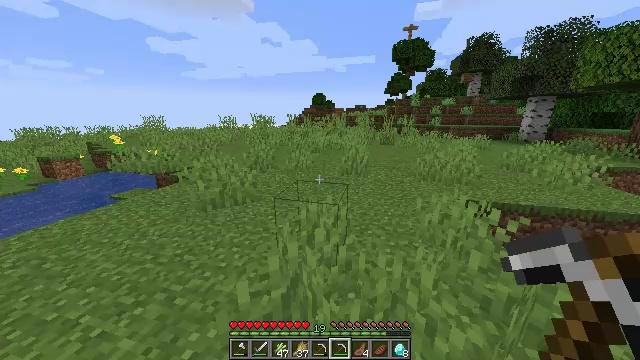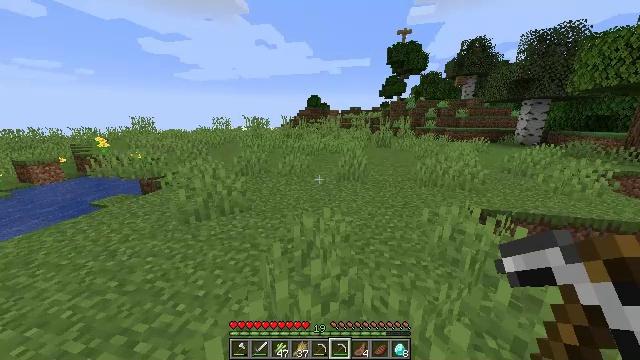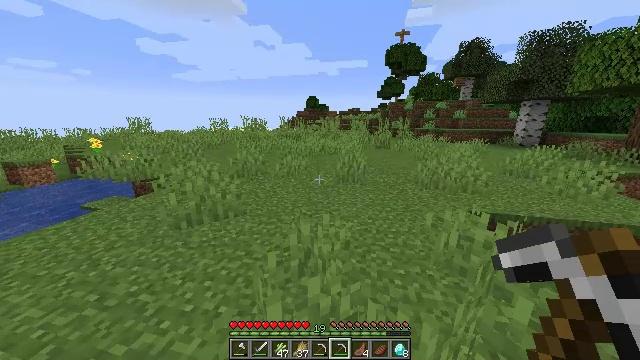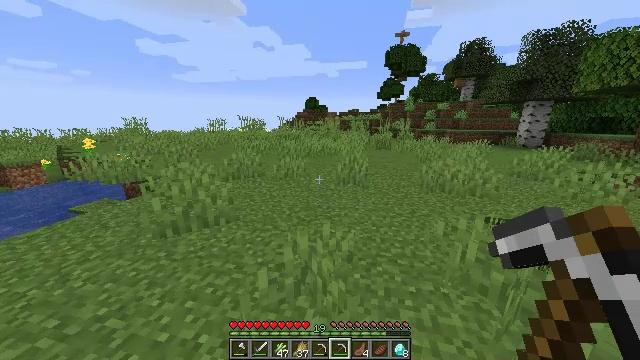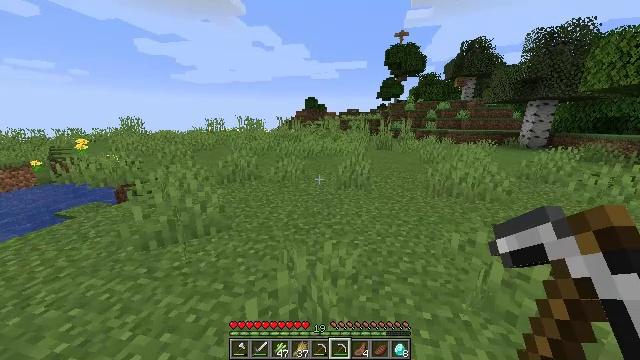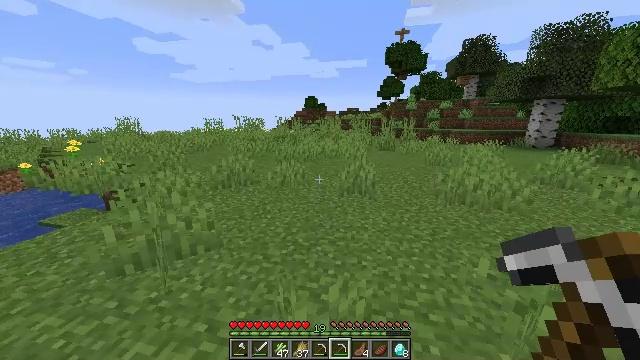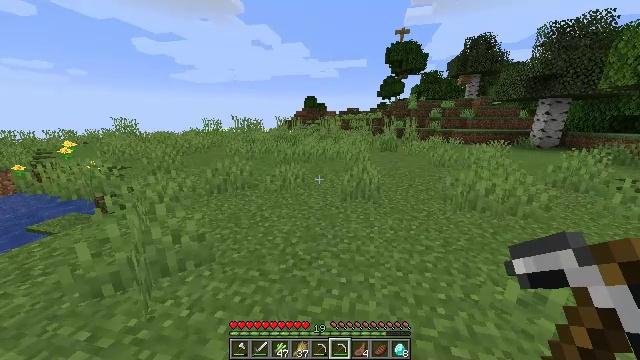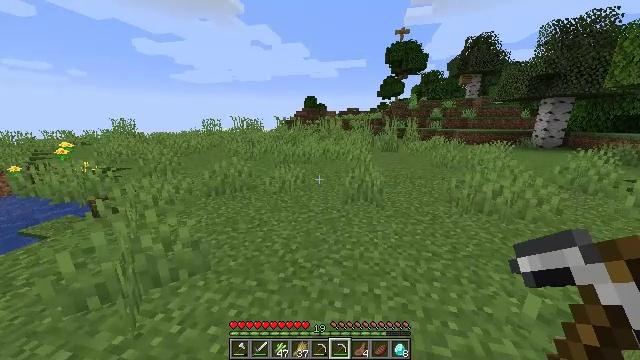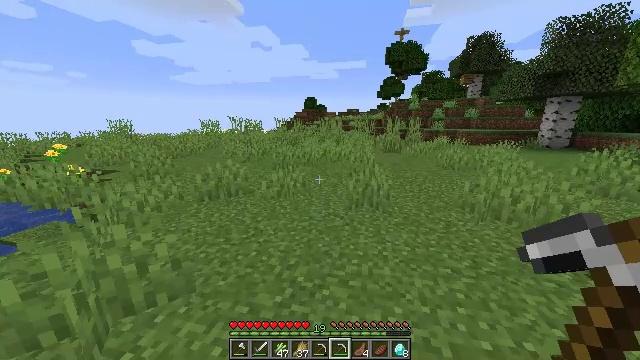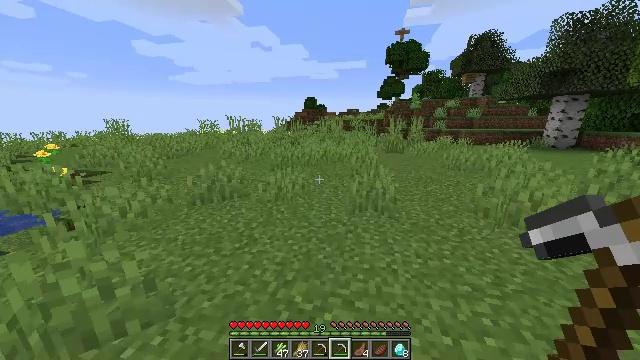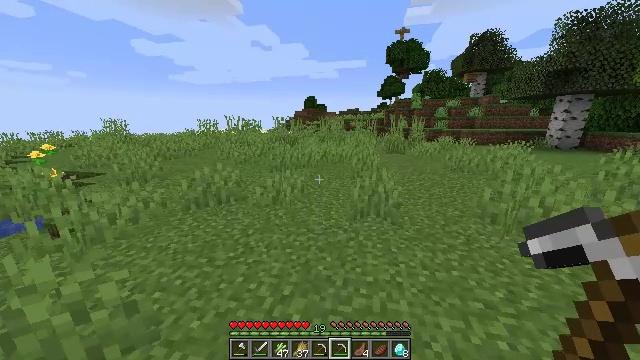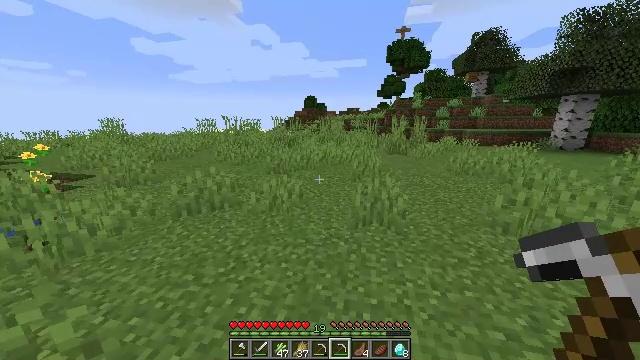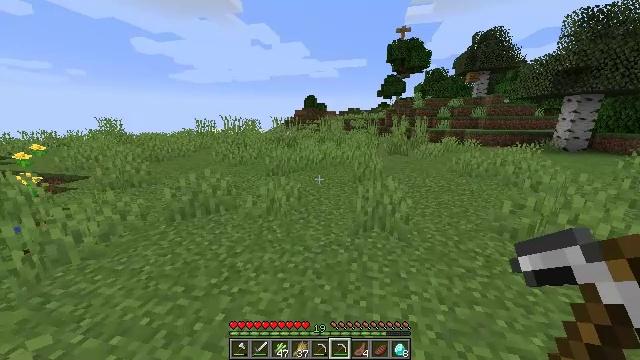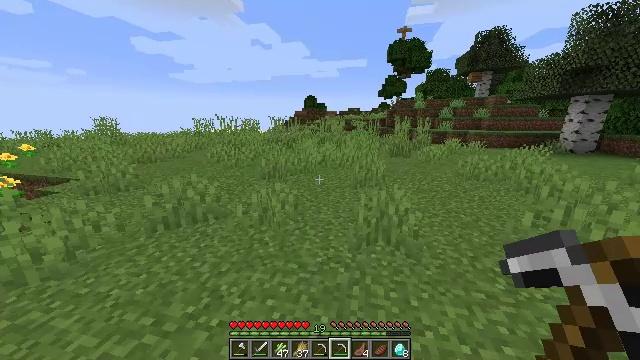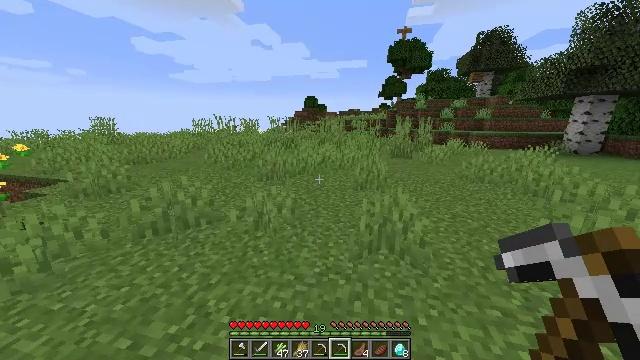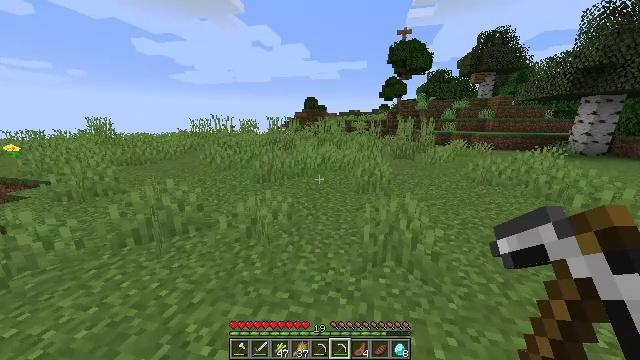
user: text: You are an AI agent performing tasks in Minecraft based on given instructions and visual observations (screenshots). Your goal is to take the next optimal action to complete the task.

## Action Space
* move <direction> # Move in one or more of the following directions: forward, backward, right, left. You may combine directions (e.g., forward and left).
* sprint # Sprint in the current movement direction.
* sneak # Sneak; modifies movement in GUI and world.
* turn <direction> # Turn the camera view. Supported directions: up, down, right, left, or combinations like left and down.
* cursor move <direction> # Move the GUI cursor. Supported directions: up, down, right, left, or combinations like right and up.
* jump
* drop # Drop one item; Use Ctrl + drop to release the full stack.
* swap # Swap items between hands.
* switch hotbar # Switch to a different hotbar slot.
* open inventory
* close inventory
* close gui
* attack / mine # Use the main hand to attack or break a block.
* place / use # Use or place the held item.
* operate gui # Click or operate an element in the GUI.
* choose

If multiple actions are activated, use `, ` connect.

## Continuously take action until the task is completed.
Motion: motion action
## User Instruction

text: Break the bee nest from a tree.
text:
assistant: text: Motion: move forward, sprint, turn right
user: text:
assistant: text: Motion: move forward, sprint
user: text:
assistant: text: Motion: move forward, sprint
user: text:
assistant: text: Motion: move forward, sprint
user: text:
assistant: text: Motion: move forward, sprint
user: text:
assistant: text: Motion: move forward, sprint
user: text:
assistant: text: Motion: move forward, sprint
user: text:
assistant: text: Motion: move forward, sprint
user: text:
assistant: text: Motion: move forward, sprint
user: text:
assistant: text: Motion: move forward, sprint
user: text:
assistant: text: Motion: move forward, sprint
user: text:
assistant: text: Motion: move forward, sprint
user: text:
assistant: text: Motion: move forward, sprint
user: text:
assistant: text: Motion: move forward, sprint
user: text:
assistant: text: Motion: move forward, sprint
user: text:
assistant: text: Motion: move forward, sprint
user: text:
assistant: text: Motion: move forward, sprint
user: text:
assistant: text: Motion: move forward, sprint
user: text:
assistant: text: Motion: move forward, sprint
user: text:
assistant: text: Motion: move forward, sprint
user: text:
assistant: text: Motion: move forward, sprint
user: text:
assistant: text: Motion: move forward, sprint
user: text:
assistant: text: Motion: move forward, sprint
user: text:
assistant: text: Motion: move forward, sprint
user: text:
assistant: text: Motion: move forward, sprint
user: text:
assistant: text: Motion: move forward, sprint
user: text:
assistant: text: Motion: move forward, sprint
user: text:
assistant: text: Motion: move forward, sprint
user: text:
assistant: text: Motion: move forward, sprint
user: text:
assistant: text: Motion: move forward, sprint